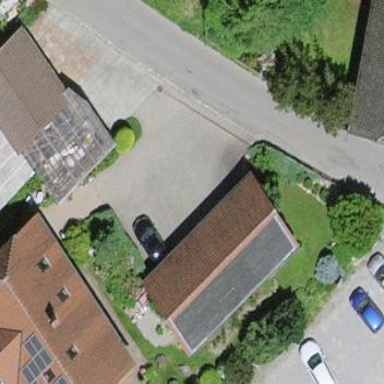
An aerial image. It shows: Garage.